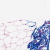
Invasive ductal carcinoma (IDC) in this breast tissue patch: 0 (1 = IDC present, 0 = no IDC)